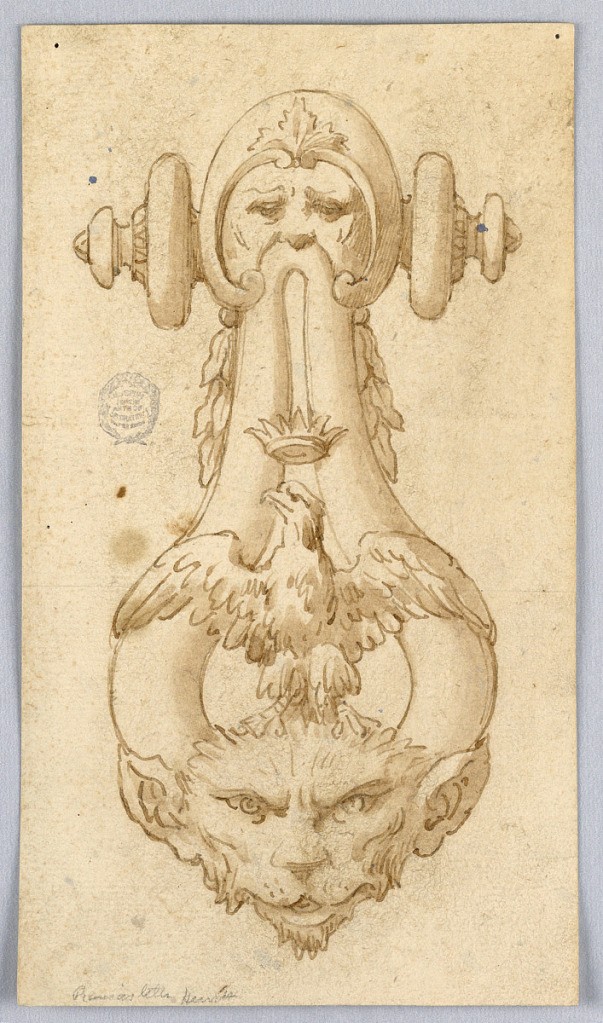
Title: Project for a doorknocker
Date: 18th century
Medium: Pen and ink on paper
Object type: Drawing
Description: Knocker with animal head and crowned eagle. At hinge above, a mask framed by volutes.